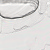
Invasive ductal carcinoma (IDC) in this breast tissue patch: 0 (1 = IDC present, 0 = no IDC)